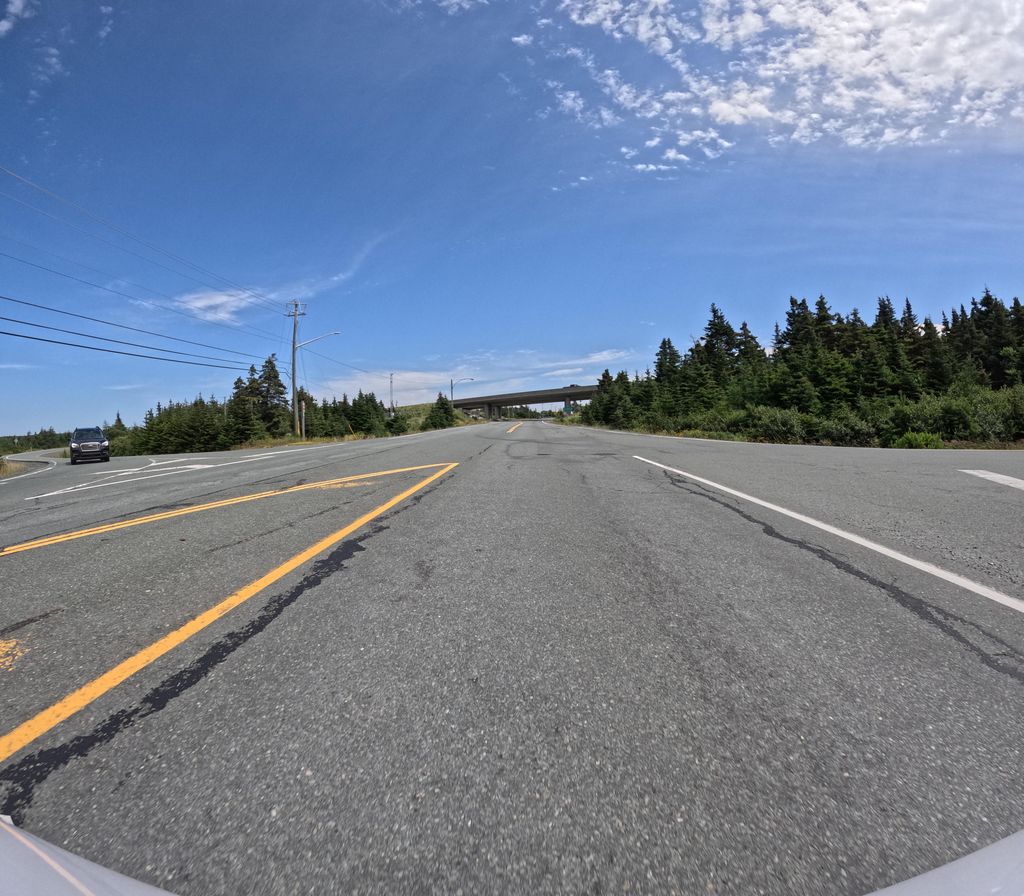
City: st_johns